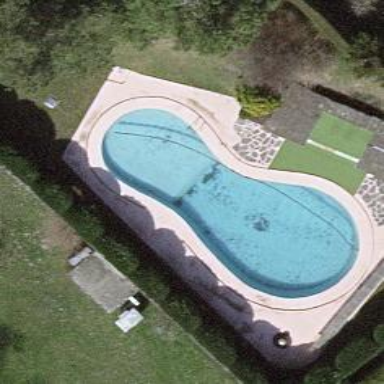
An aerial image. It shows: Swimming pool located in leisure land.